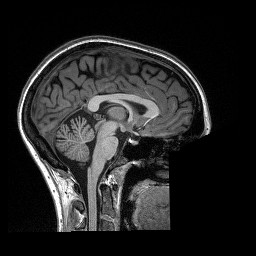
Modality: T1w
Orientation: sagittal